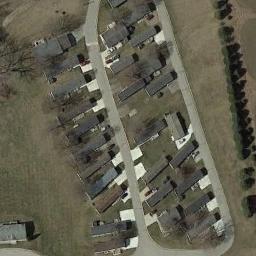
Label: mobile_home_park